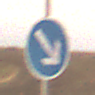
Verkehrszeichen: VorgeschriebeneVorbeifahrtRechts
Umgebung: Outdoor, Nature
Tageszeit: SunriseSunset
Wetter: PartlyCloudy
Licht: Natural
Jahreszeit: NotSpecified
Kontrast: LowContrast